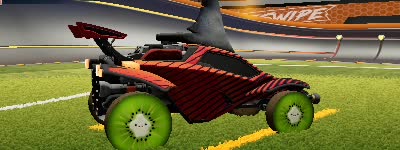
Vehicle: octane